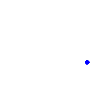
Particle: kaon